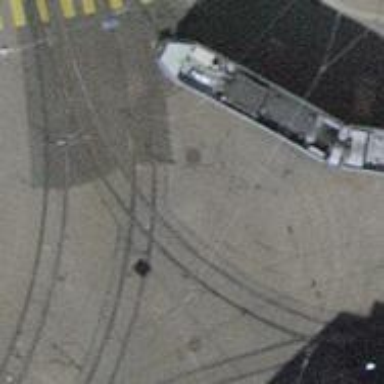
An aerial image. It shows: Railway crossing.